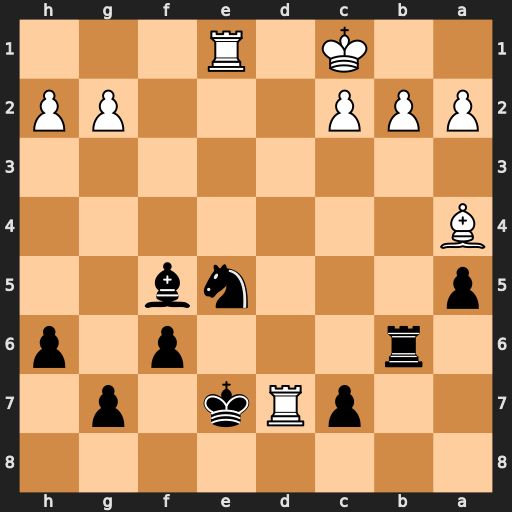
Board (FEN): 8/2pRk1p1/1r3p1p/p3nb2/B7/8/PPP3PP/2K1R3
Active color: b
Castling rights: -
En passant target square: -
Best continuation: Bxd7 Bxd7 Kxd7